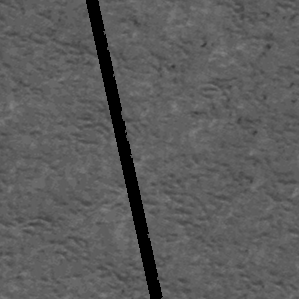
Label: frost